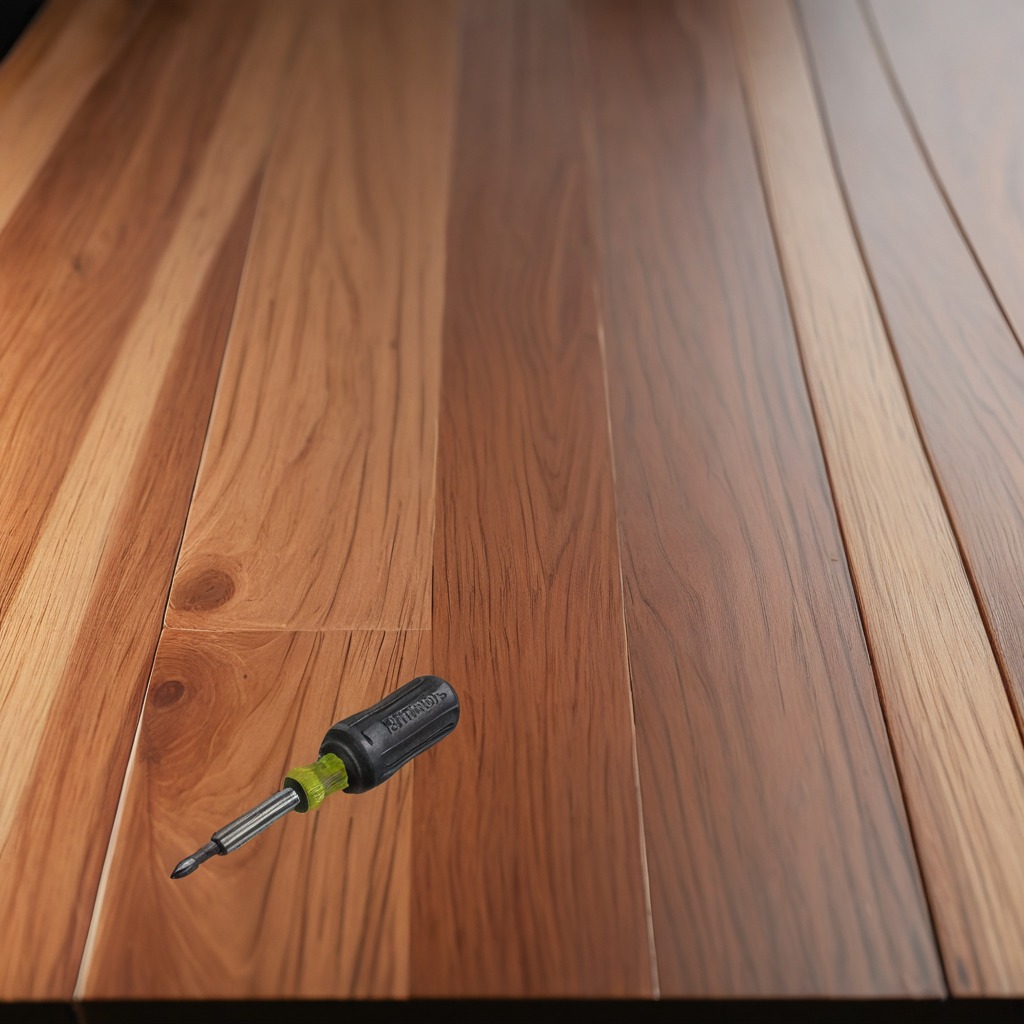
A screwdriver is lying on the wooden table.